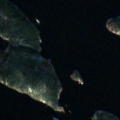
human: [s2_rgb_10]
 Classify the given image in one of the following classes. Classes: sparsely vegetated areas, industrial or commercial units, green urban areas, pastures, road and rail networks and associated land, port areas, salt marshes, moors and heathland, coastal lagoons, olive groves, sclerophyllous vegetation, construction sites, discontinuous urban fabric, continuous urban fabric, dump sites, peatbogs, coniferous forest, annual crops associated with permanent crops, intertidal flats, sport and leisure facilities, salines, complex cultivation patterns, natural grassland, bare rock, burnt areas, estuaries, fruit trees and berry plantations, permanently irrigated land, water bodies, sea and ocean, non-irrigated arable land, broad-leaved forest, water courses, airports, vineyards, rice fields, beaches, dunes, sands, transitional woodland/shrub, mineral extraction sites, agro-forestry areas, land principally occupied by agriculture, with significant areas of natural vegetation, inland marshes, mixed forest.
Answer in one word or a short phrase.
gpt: coniferous forest, water bodies